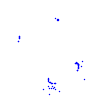
Particle: proton